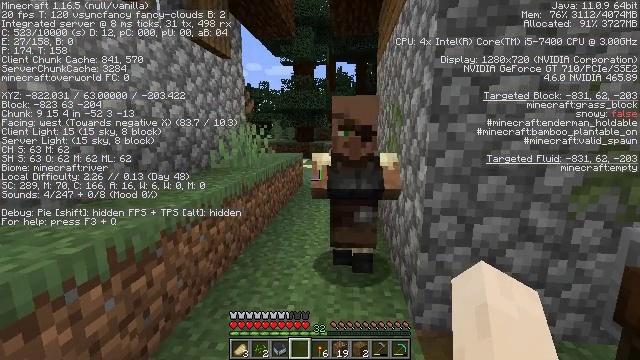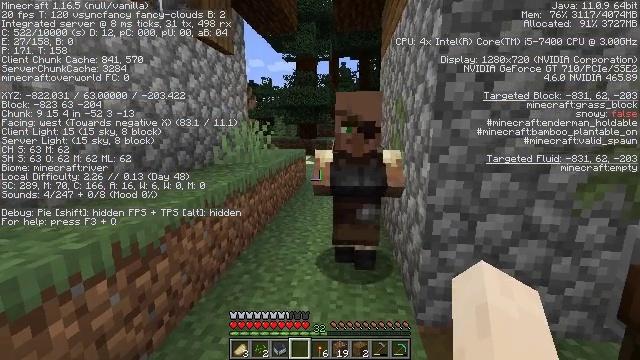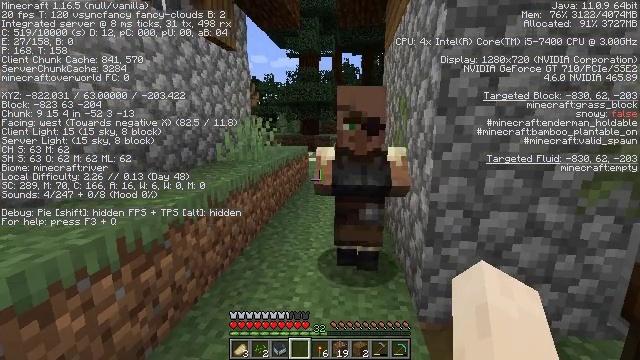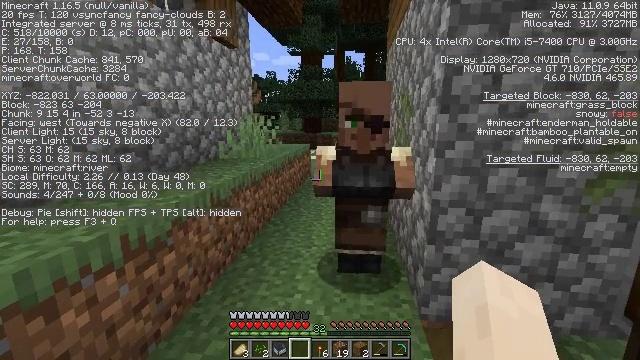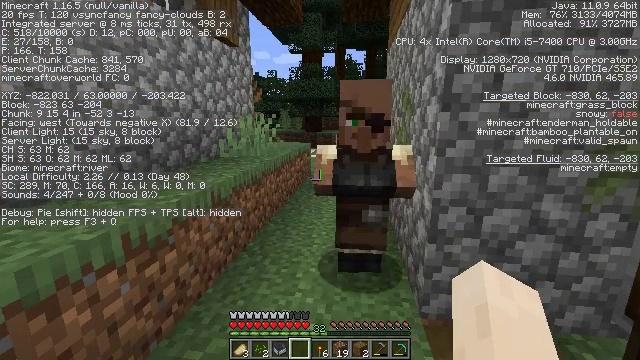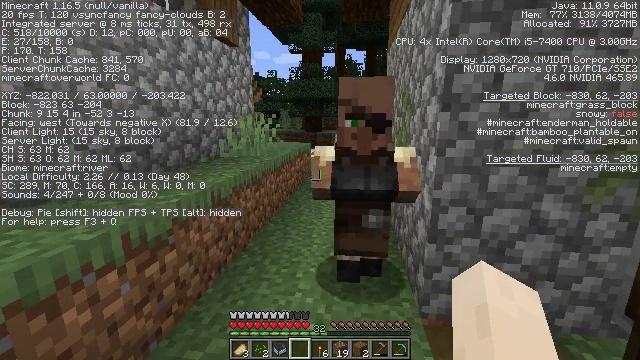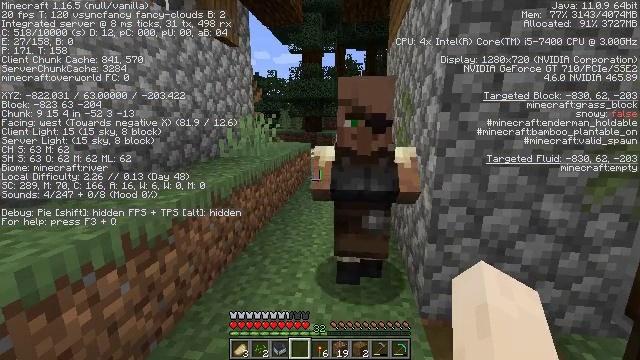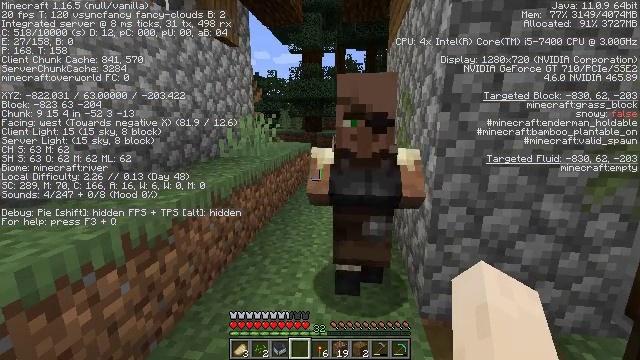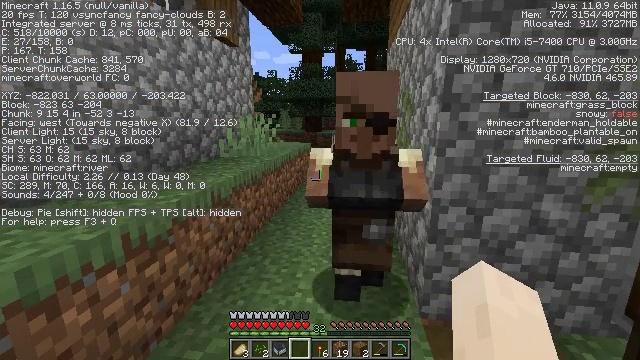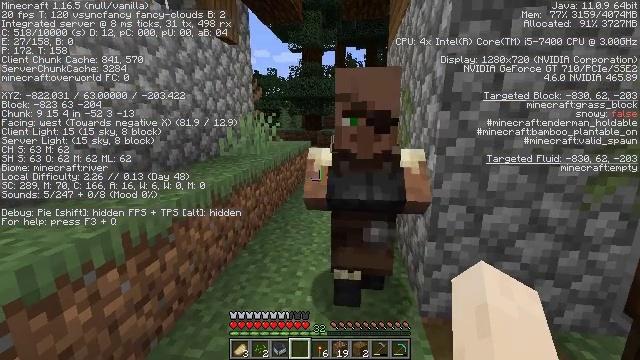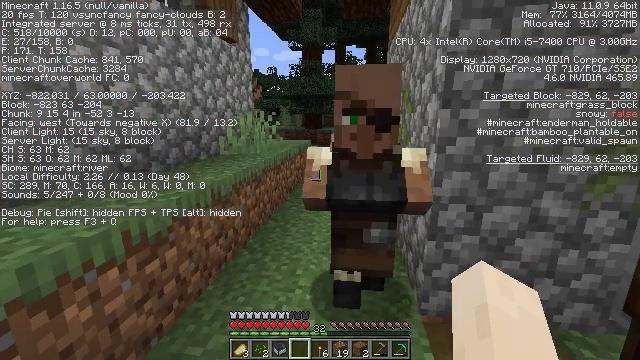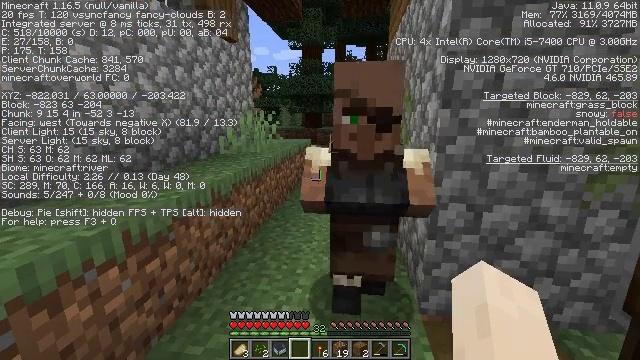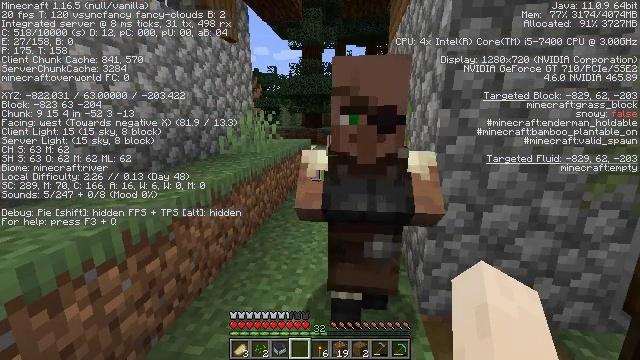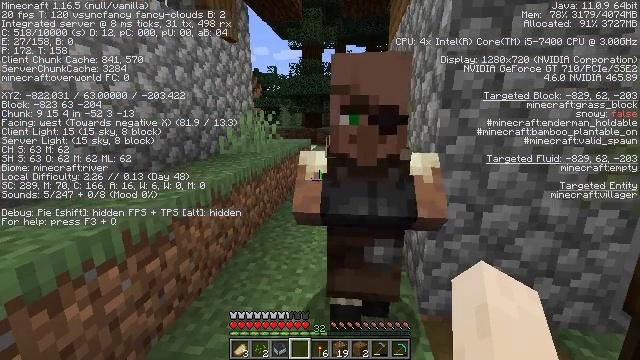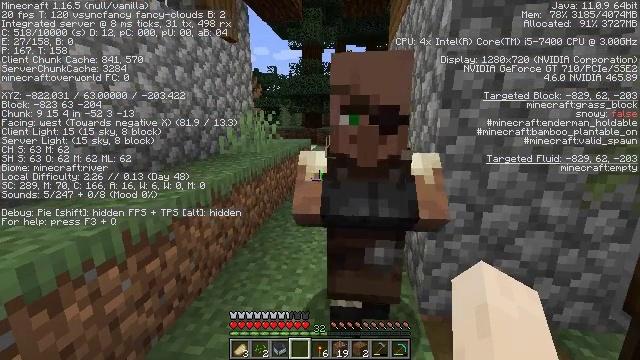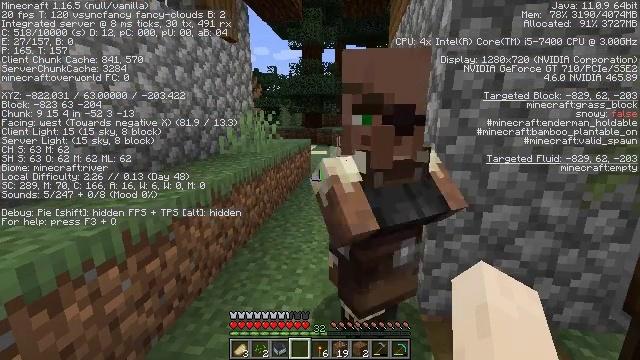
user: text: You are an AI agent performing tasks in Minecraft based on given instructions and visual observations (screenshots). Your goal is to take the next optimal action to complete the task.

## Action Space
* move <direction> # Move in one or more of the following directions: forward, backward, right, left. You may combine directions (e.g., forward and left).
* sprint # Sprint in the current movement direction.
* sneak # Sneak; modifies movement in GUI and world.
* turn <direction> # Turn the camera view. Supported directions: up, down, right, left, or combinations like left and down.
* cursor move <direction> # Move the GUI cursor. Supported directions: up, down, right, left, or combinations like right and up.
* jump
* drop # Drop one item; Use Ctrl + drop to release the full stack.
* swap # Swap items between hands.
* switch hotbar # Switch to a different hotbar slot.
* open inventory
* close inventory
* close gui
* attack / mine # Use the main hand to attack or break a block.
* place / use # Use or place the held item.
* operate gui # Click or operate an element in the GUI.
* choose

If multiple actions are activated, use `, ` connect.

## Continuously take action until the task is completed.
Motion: motion action
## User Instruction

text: Gather the grindstone to use later.
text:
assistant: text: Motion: no_op
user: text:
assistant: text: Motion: no_op
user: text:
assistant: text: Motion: no_op
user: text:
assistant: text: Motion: no_op
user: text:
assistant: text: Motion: no_op
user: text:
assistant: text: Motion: no_op
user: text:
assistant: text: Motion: no_op
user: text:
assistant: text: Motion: no_op
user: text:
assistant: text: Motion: no_op
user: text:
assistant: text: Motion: no_op
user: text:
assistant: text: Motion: no_op
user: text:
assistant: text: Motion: no_op
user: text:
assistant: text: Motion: no_op
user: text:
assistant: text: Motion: no_op
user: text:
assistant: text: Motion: no_op
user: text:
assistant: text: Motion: no_op
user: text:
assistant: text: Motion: move left
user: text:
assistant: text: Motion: move left
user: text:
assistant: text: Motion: move left
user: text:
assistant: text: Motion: move left
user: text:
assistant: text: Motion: move left
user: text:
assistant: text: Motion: move left, turn right
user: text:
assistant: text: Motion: move left, turn right and down
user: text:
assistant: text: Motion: move forward and move left, turn right and down
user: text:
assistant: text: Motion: move forward and move left, turn right and down
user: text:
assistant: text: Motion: move forward and move left, turn right and down
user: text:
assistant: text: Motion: move forward and move left, turn right
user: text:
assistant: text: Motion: move forward and move left, turn right
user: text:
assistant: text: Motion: move forward and move left, turn right
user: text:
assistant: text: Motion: move forward and move left, turn right